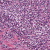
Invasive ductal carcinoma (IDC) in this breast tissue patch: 1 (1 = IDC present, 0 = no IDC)